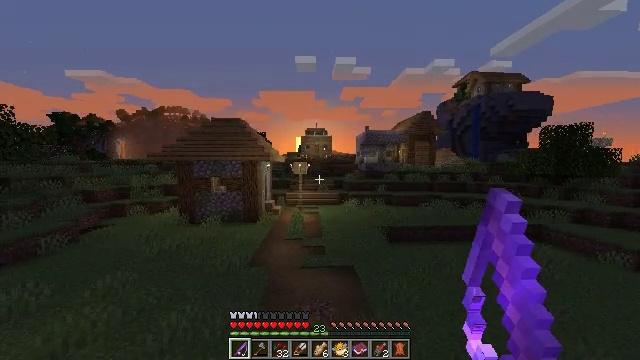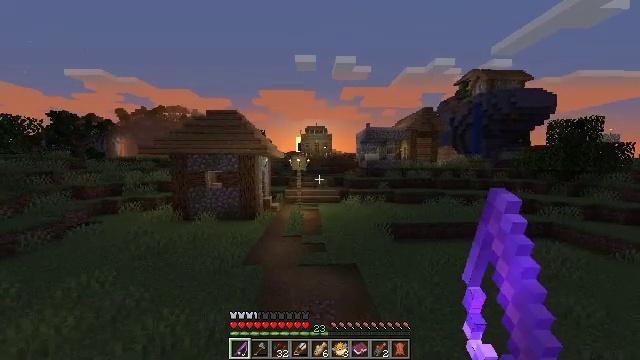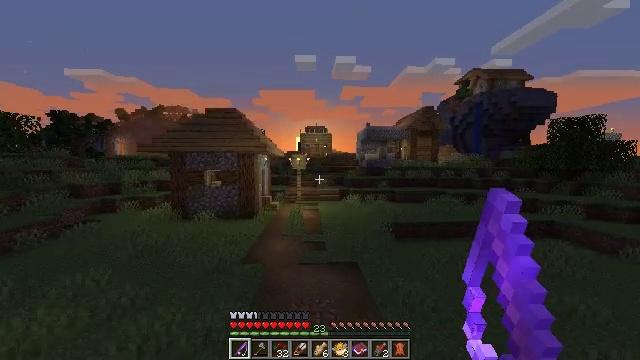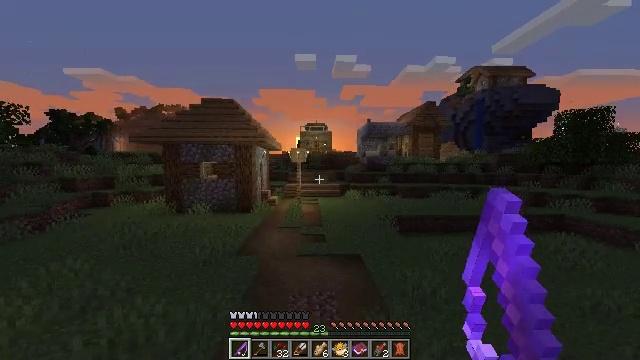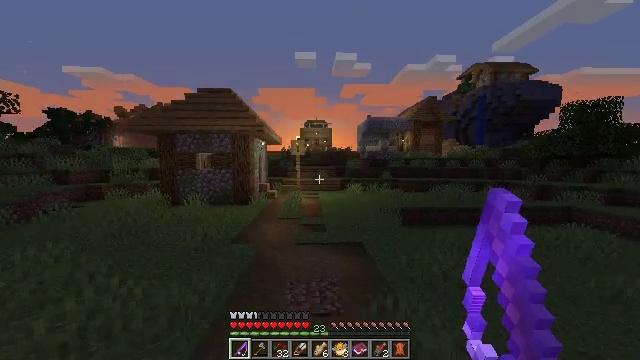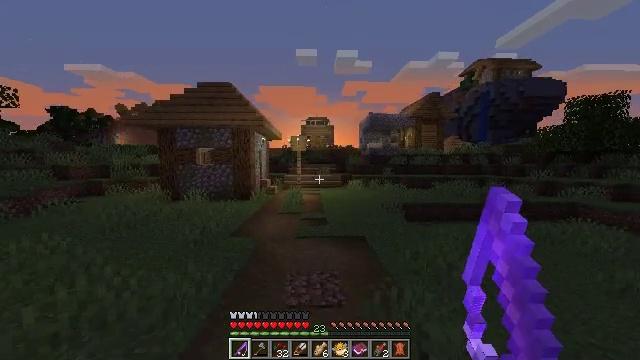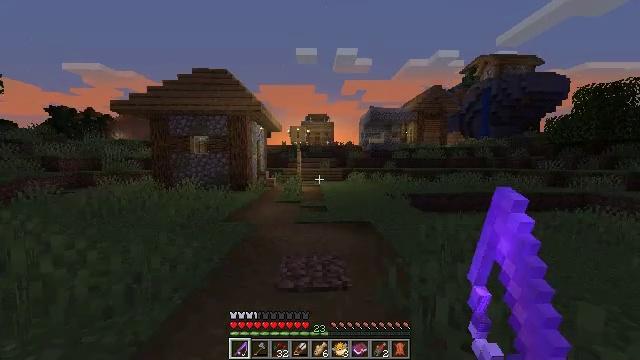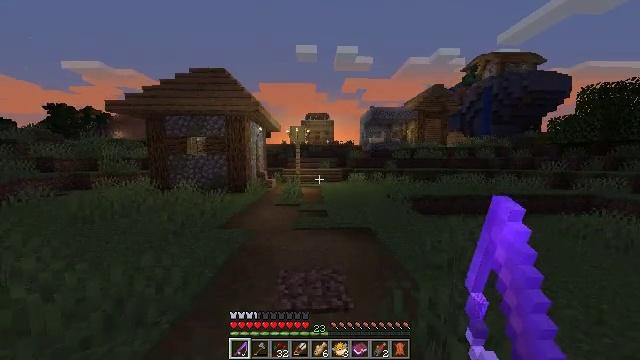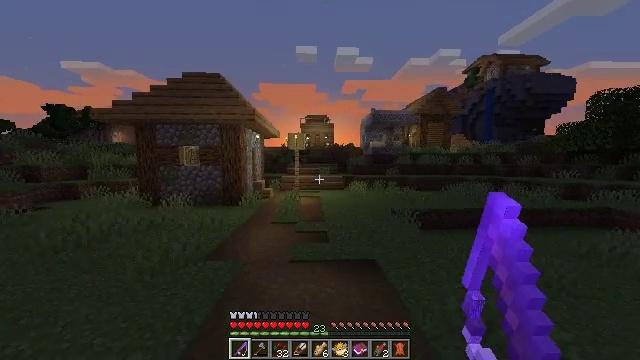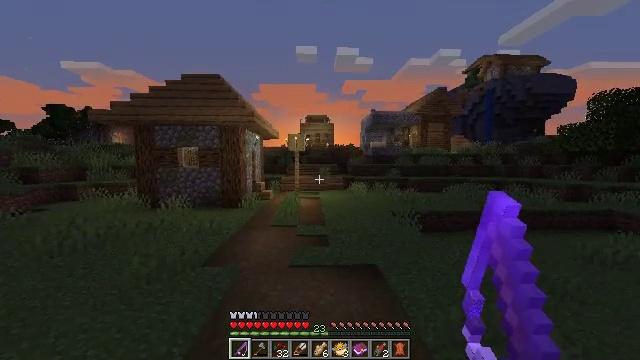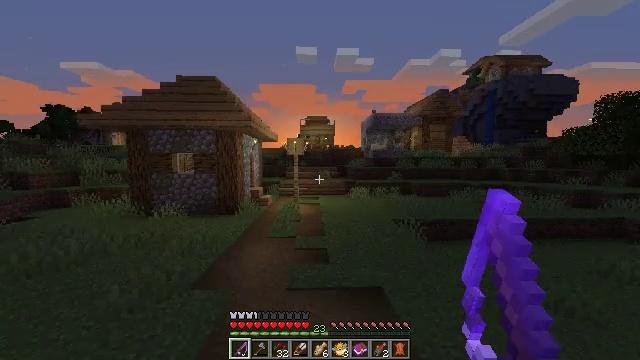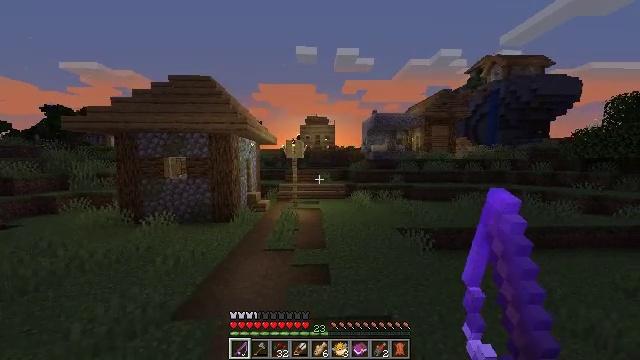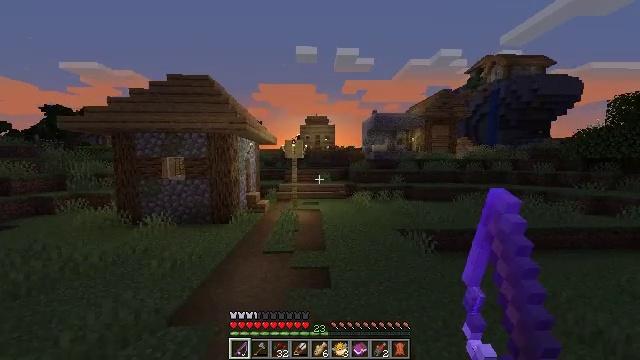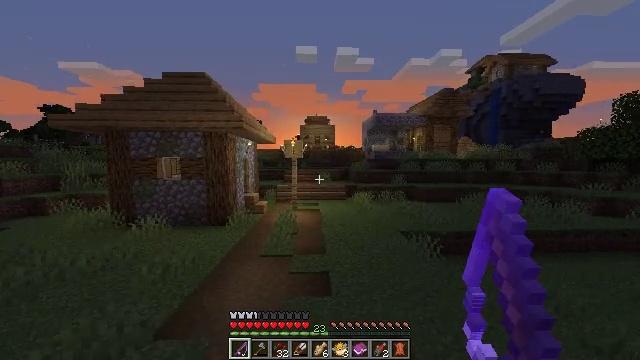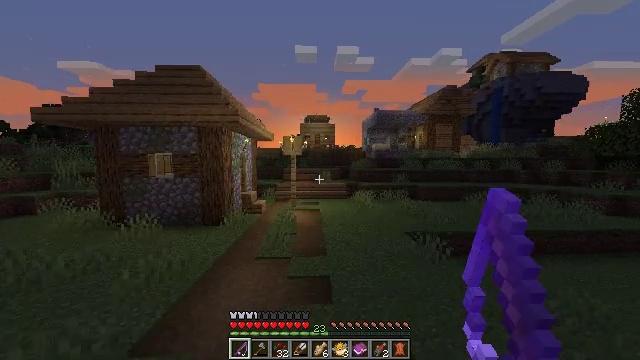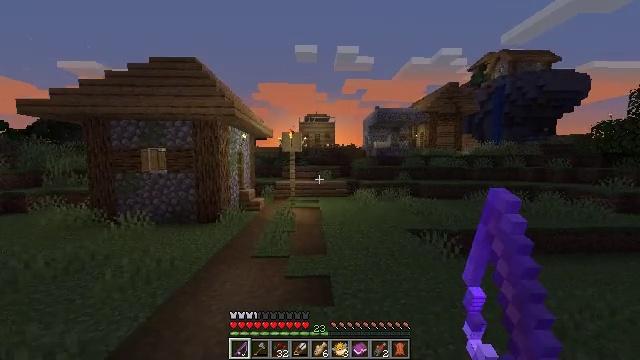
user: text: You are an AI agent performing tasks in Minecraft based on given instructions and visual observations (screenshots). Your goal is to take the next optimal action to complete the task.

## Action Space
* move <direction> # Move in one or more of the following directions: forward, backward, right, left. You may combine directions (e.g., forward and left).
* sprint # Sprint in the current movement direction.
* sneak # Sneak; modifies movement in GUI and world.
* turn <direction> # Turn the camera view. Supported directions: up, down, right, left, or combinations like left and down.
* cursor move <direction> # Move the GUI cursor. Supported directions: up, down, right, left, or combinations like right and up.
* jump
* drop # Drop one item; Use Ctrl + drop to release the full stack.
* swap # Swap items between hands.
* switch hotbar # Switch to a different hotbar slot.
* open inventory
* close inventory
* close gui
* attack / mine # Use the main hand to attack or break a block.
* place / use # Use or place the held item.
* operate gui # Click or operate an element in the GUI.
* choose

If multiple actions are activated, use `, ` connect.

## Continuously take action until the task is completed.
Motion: motion action
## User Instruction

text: Drop a pufferfish.
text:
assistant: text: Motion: move forward
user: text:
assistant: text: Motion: move forward
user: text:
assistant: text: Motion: move forward
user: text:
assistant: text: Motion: move forward
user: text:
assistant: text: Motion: move forward, jump
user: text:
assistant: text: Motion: move forward, jump
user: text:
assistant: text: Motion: move forward, jump
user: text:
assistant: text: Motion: move forward, jump
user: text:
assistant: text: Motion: move forward, jump
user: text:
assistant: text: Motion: move forward
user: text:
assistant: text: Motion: move forward
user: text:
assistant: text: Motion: move forward
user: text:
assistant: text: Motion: move forward
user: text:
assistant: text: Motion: move forward
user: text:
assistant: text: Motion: move forward
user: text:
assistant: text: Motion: move forward
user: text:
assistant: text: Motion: move forward
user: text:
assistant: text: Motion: move forward
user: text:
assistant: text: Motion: move forward, jump
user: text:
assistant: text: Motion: move forward, jump
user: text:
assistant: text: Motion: move forward, jump
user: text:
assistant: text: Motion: move forward, jump
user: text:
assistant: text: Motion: move forward
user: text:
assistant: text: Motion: move forward
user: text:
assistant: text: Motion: move forward
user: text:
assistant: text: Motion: move forward
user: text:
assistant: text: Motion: move forward
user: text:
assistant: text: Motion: move forward
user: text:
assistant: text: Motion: move forward
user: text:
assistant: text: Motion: move forward, turn right